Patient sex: M
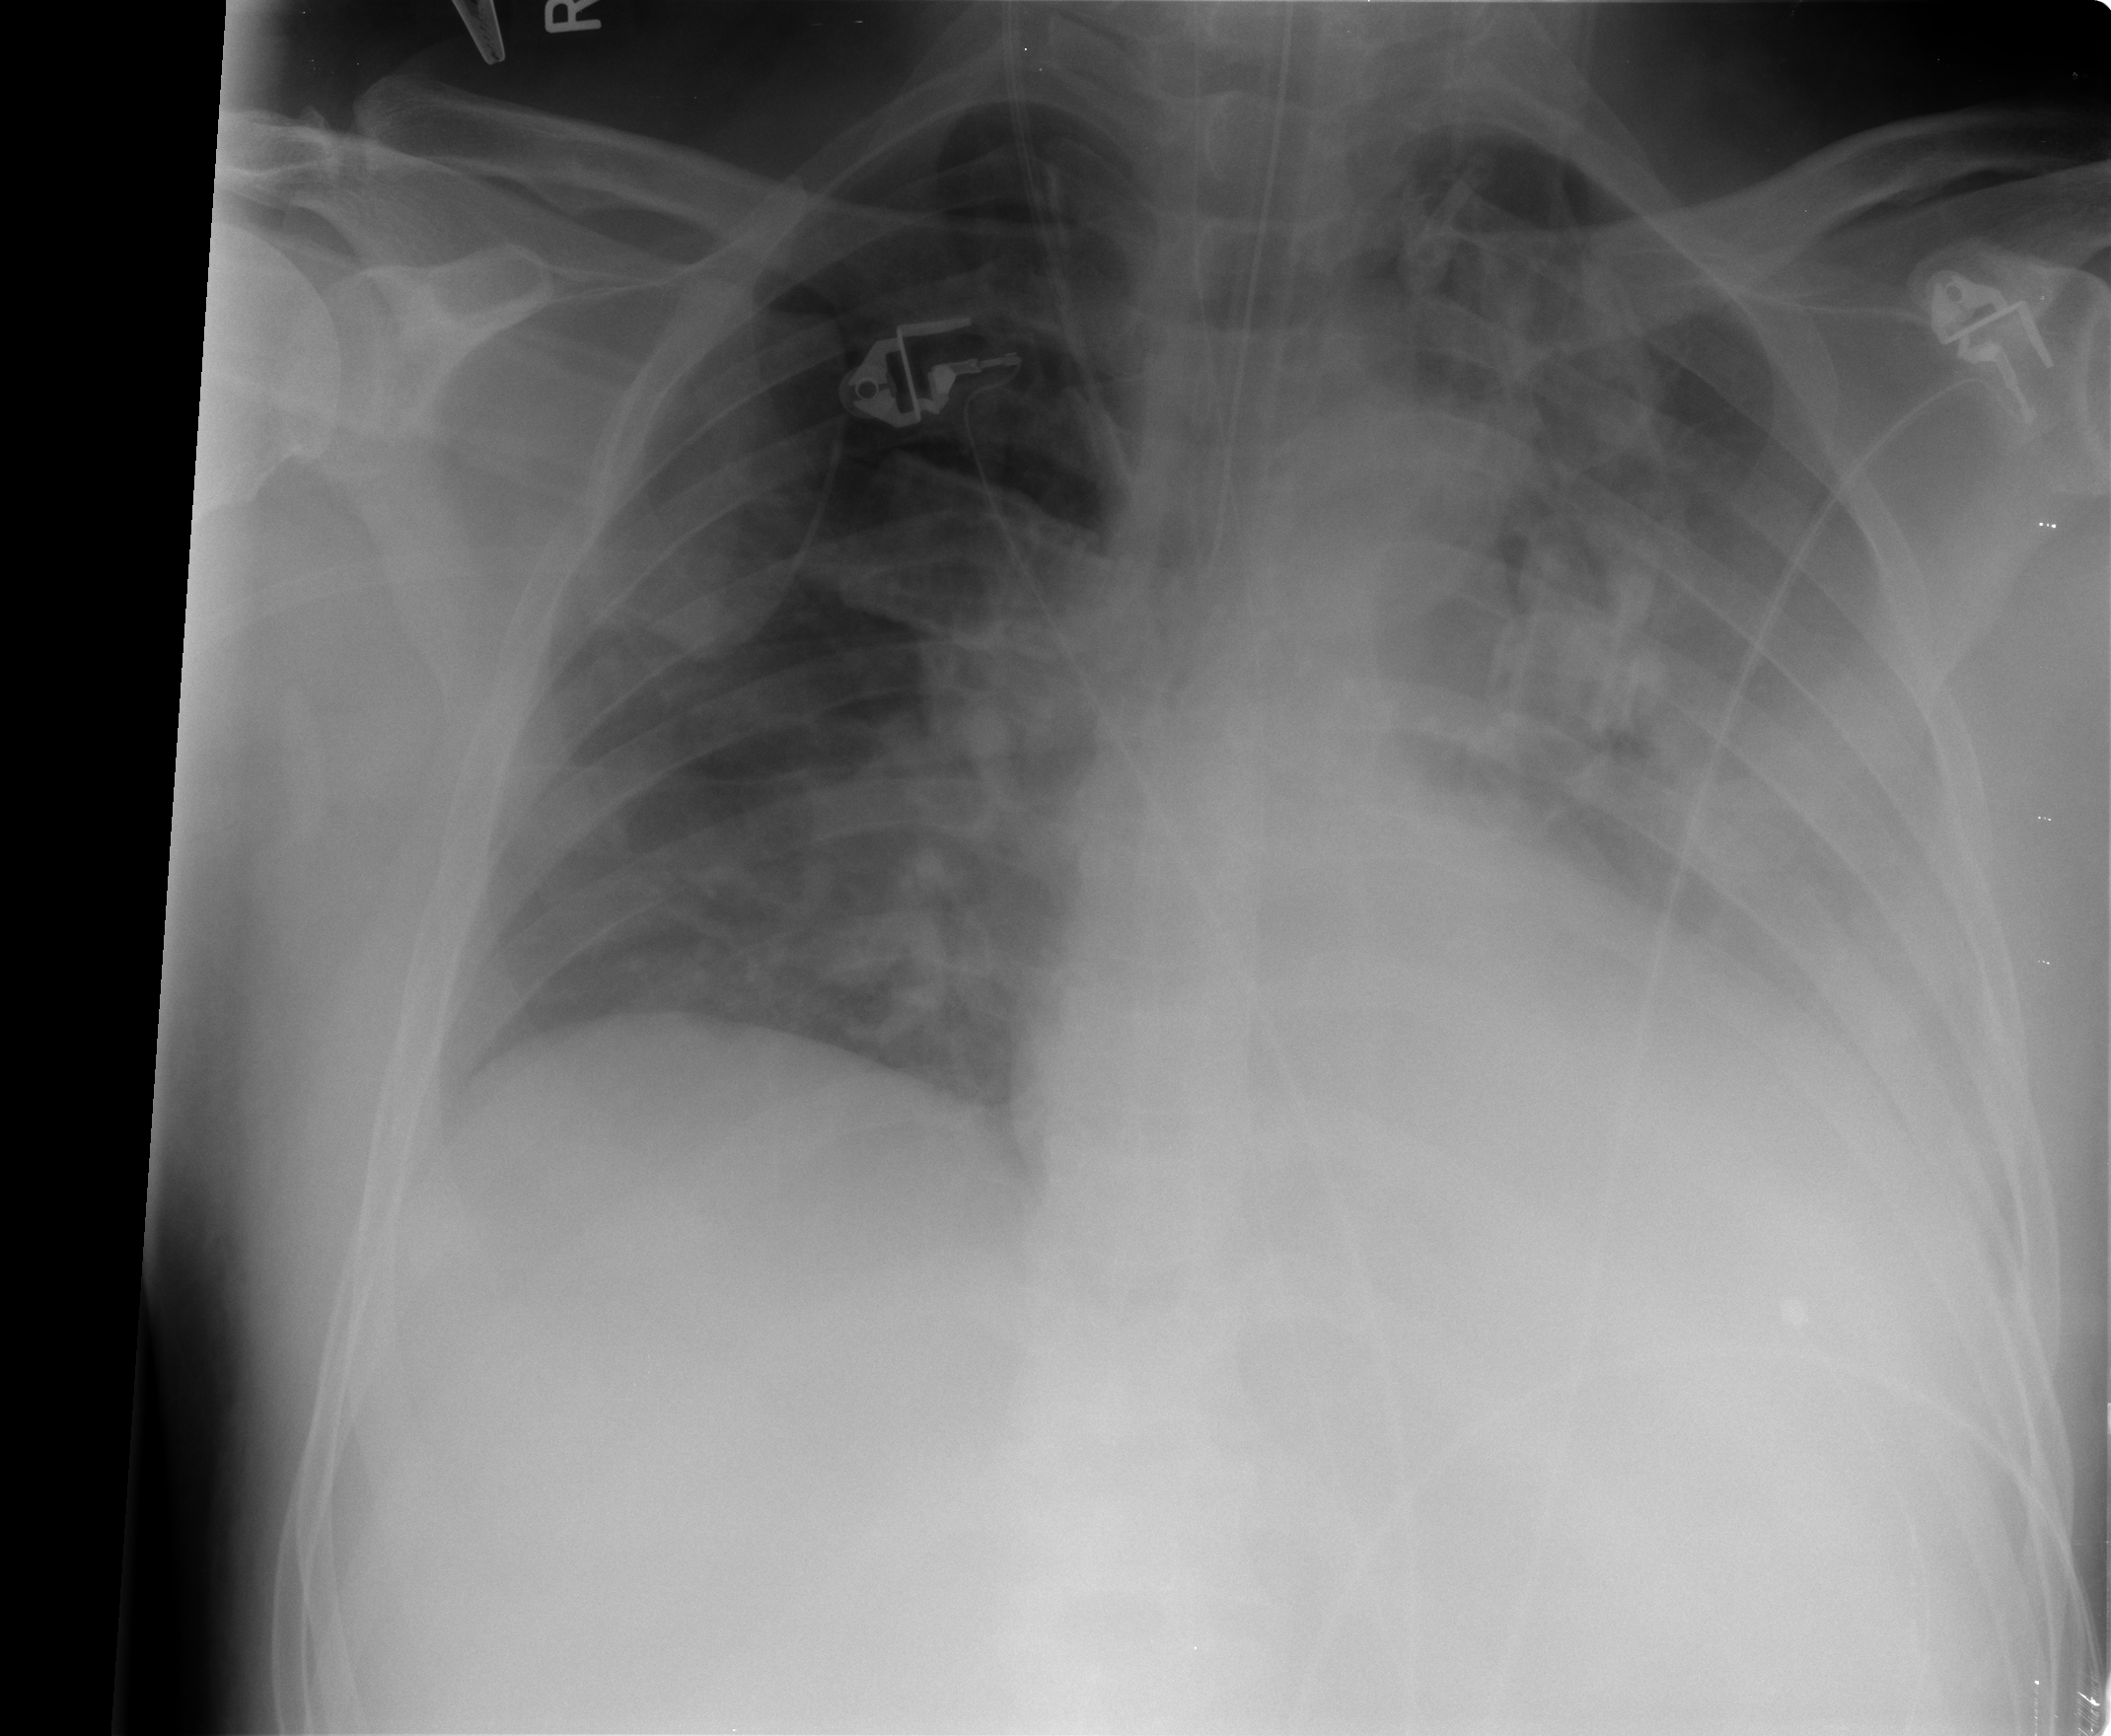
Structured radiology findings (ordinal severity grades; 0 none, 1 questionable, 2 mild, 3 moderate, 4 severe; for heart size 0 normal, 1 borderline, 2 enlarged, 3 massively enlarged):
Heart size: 1
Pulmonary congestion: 2
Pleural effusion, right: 1
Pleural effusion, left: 3
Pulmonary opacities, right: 2
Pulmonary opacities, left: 3
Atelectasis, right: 2
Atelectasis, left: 2